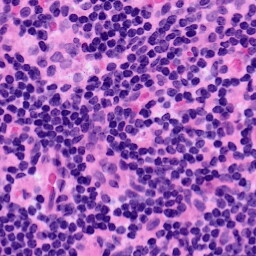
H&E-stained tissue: LymphNode